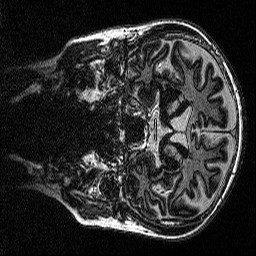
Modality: MP2RAGE
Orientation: coronal
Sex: female
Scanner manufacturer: siemens
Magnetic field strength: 3 T
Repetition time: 5 s
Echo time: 0.00292 s